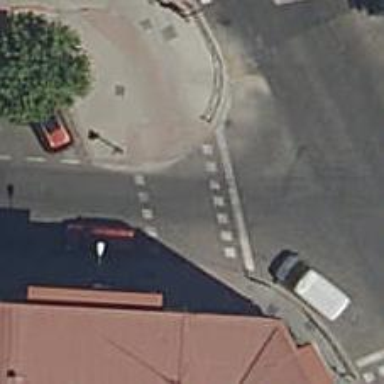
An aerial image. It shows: Road crossing with traffic signals.